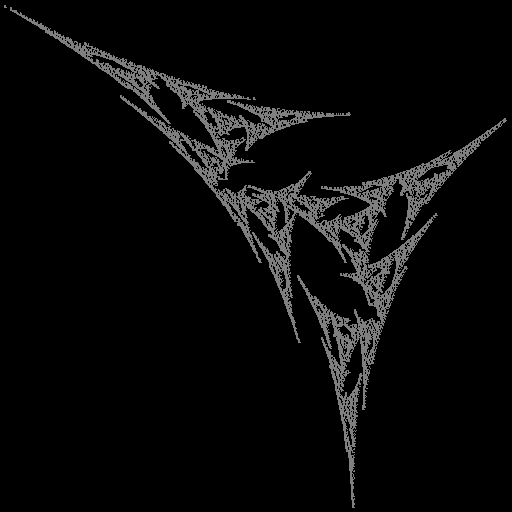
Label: snowcap